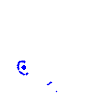
Particle: electron